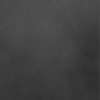
Label: dusty